Field crop: maize
Growth stage: 2
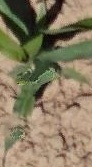
Species: maize